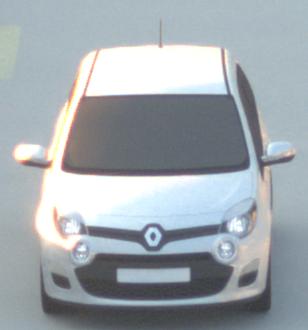
Make: Renault
Model: Twingo 1.2 LEV 16V 75
Detailed model: Twingo (II)
Model produced from: 2012/01
Model produced until: 2014/07
Doors: 3
Color: white
Road condition: dry road
Daytime: sunrise or sunset
Contrast: medium contrast